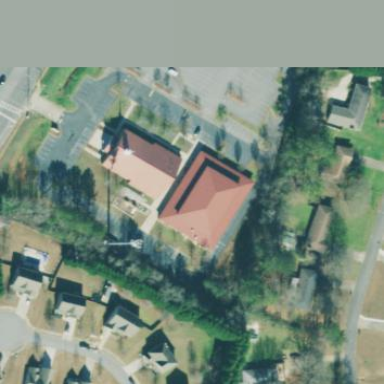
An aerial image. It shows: Building that is place of worship.